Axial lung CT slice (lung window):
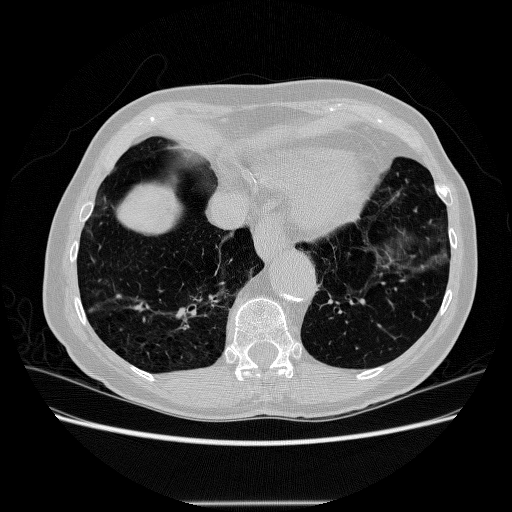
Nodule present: no